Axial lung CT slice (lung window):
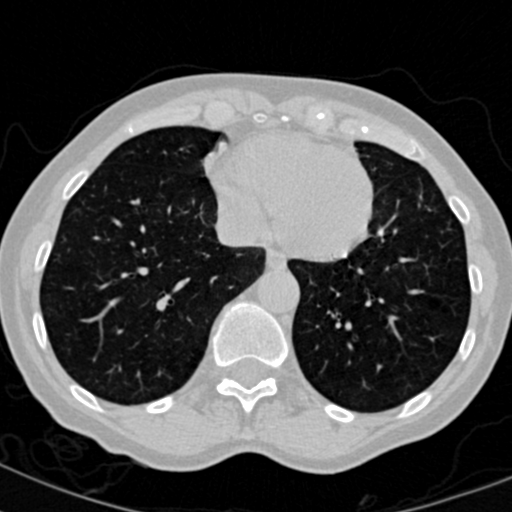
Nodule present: no